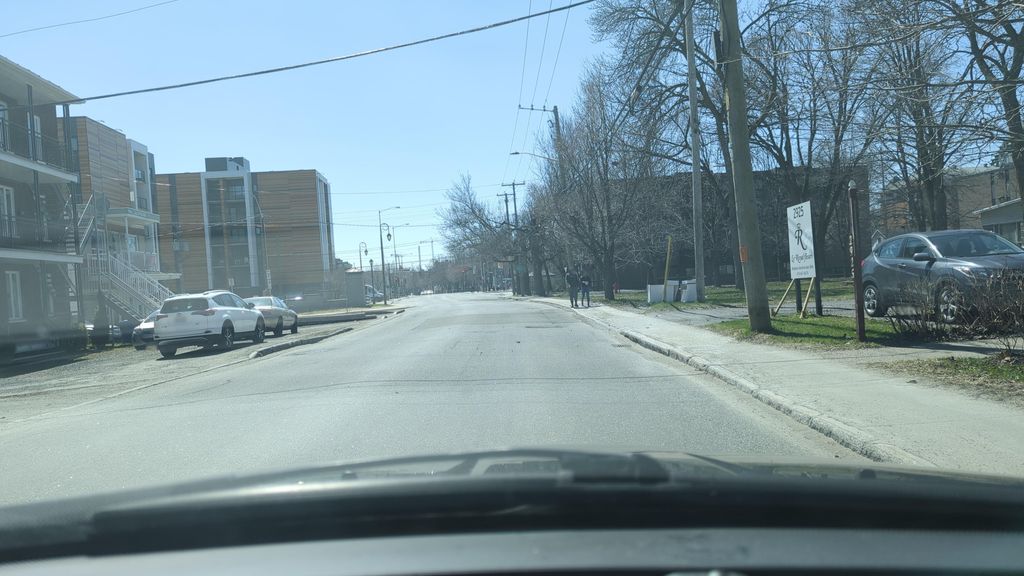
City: quebec_city